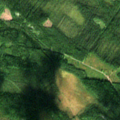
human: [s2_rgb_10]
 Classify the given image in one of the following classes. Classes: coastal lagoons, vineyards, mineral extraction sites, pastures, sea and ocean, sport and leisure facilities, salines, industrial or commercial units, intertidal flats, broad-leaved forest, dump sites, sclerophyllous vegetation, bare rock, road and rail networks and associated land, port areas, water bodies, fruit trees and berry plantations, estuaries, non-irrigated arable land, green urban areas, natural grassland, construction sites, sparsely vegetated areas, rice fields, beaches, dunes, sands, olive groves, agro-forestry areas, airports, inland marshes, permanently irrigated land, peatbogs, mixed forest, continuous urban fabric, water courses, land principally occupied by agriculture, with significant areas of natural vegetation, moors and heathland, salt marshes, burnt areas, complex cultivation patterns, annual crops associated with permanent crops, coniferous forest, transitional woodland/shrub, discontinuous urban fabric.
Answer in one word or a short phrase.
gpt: coniferous forest, mixed forest, transitional woodland/shrub, peatbogs